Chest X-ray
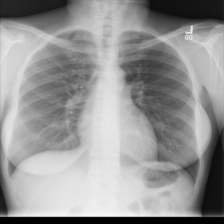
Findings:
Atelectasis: negative
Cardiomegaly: negative
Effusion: negative
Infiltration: negative
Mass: negative
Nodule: negative
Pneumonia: negative
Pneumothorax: negative
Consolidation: negative
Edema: negative
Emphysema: negative
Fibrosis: negative
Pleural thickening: negative
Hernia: negative